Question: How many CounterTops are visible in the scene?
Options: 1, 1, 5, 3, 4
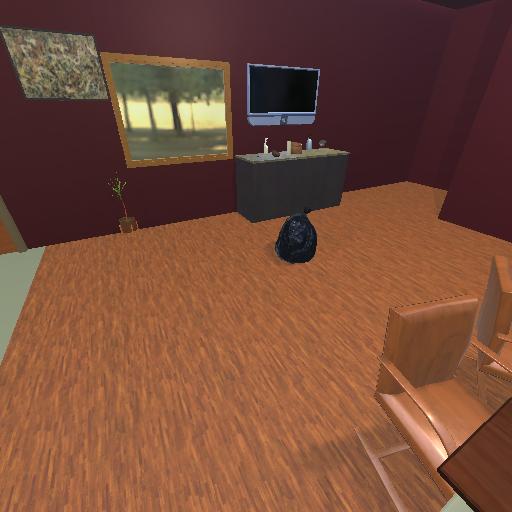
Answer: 1